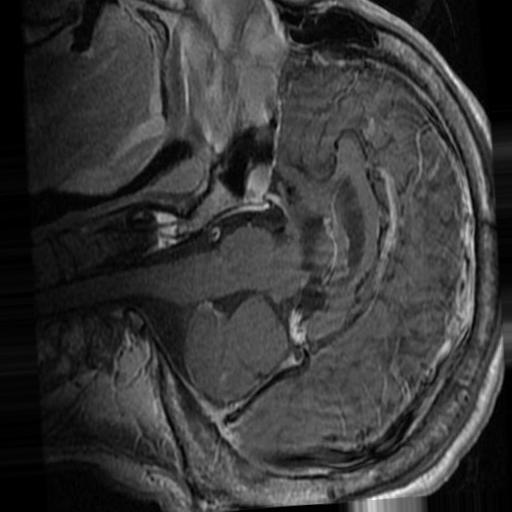
Label: brain_tumor